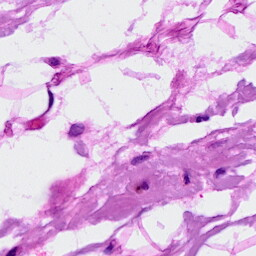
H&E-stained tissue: Breast